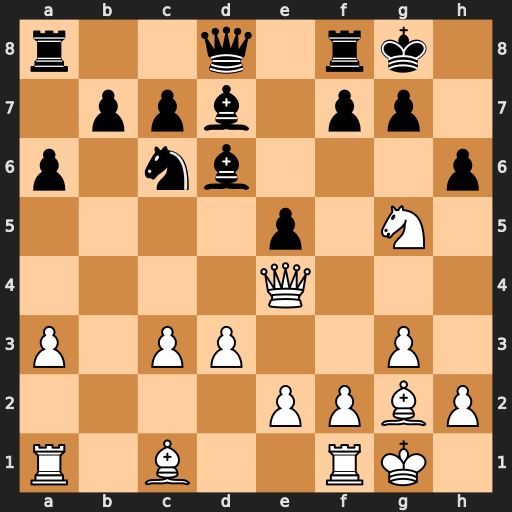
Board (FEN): r2q1rk1/1ppb1pp1/p1nb3p/4p1N1/4Q3/P1PP2P1/4PPBP/R1B2RK1
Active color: w
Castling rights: -
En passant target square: -
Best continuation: Qh7#